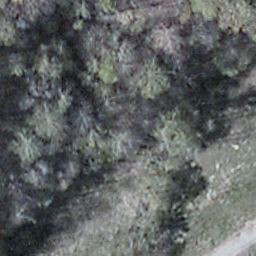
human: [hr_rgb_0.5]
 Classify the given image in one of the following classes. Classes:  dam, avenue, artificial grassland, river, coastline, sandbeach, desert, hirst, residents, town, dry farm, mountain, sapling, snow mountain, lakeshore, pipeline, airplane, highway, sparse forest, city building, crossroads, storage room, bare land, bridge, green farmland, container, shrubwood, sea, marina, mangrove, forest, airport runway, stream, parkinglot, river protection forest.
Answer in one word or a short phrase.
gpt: shrubwood